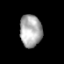
Tissue: prostate
Cell type: T cells
Senescence score: 0.3124
Nuclear area (px): 691
Mean DAPI intensity: 171.397